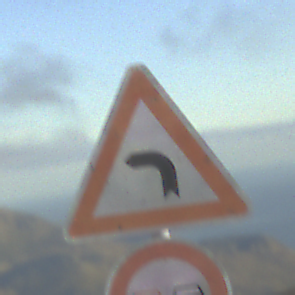
Verkehrszeichen: KurveLinks
Zusatzzeichen unten: Ueberholverbot
Umgebung: Outdoor, Nature
Tageszeit: SunriseSunset
Wetter: PartlyCloudy
Licht: Natural
Jahreszeit: NotSpecified
Kontrast: HighContrast